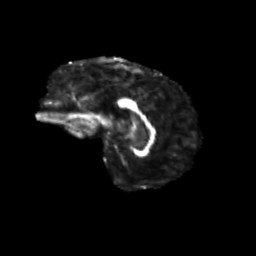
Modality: FA
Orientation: sagittal
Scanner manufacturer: siemens
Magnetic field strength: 3 T
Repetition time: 9.2 s
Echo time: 0.084 s